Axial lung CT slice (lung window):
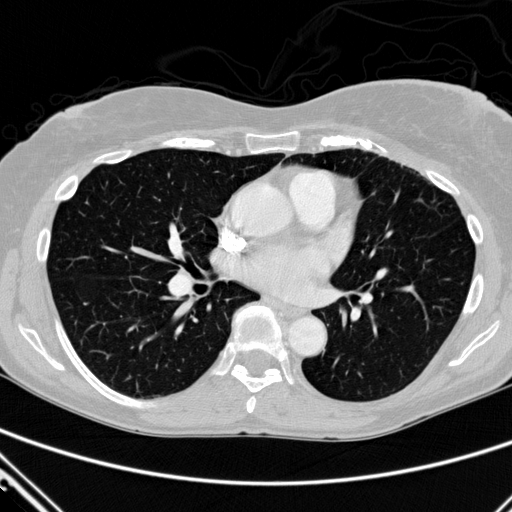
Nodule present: no